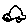
Label: car